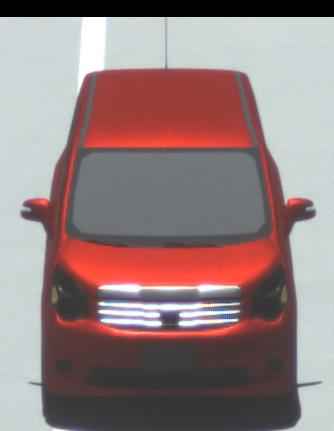
Make: Toyota
Model: Noah
Detailed model: Voxy R70G
Model produced from: 2007
Model produced until: 2013
Doors: 5
Color: red
Road condition: dry road
Daytime: midday
Contrast: high contrast